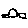
Label: car